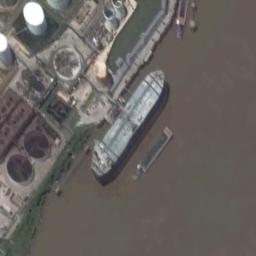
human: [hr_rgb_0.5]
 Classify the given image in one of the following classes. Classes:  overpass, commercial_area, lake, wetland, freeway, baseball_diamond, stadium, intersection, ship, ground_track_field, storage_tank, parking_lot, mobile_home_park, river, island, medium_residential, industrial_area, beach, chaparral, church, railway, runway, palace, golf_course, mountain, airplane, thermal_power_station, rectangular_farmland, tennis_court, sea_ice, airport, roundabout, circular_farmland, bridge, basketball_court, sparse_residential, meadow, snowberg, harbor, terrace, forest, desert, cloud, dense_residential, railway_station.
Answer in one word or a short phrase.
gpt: ship